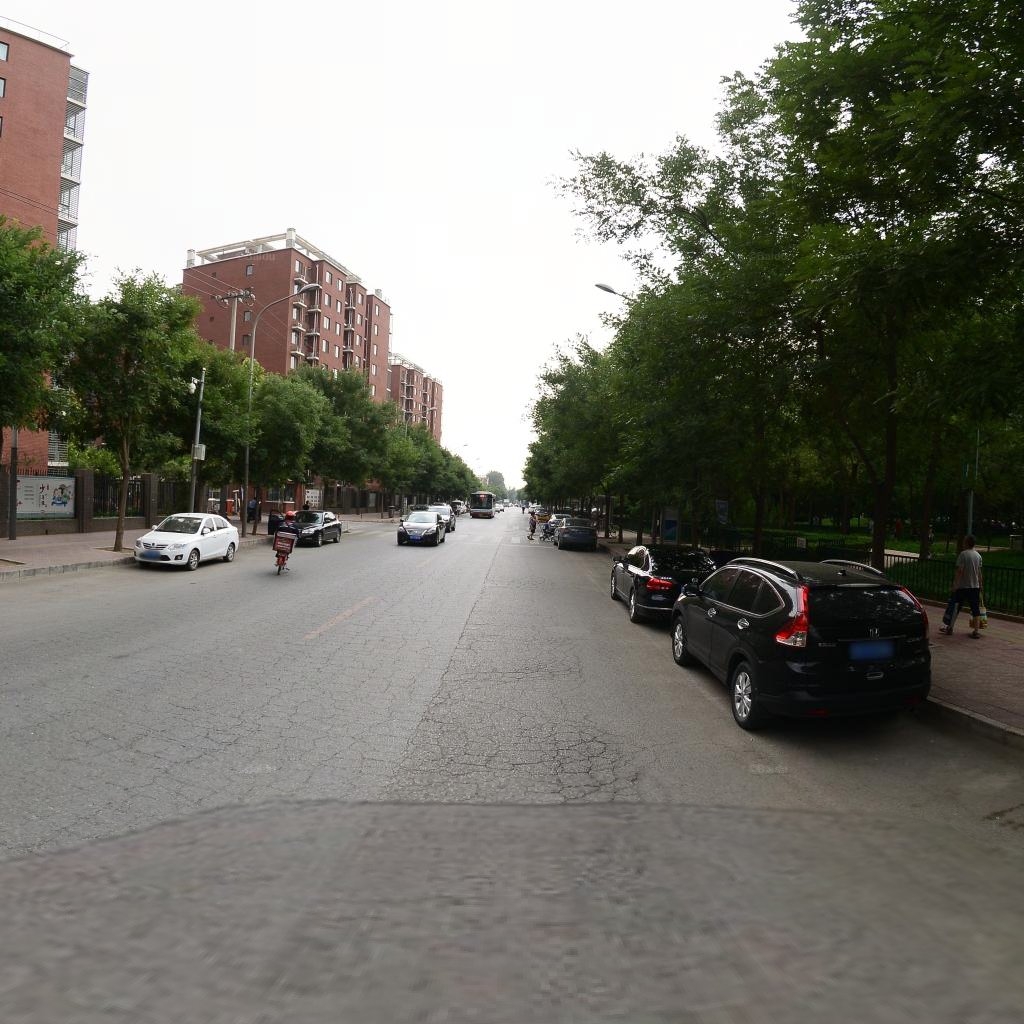
Region: Haidian
Road damage annotations: alligator crack